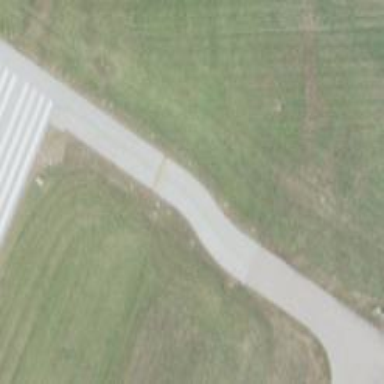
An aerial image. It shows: View of taxiway at the airport.